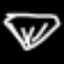
Label: diamond